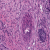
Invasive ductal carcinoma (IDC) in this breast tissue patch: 1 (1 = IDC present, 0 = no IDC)